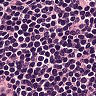
Metastatic tissue present: no